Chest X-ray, PA view. Patient: 40 years old, sex M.
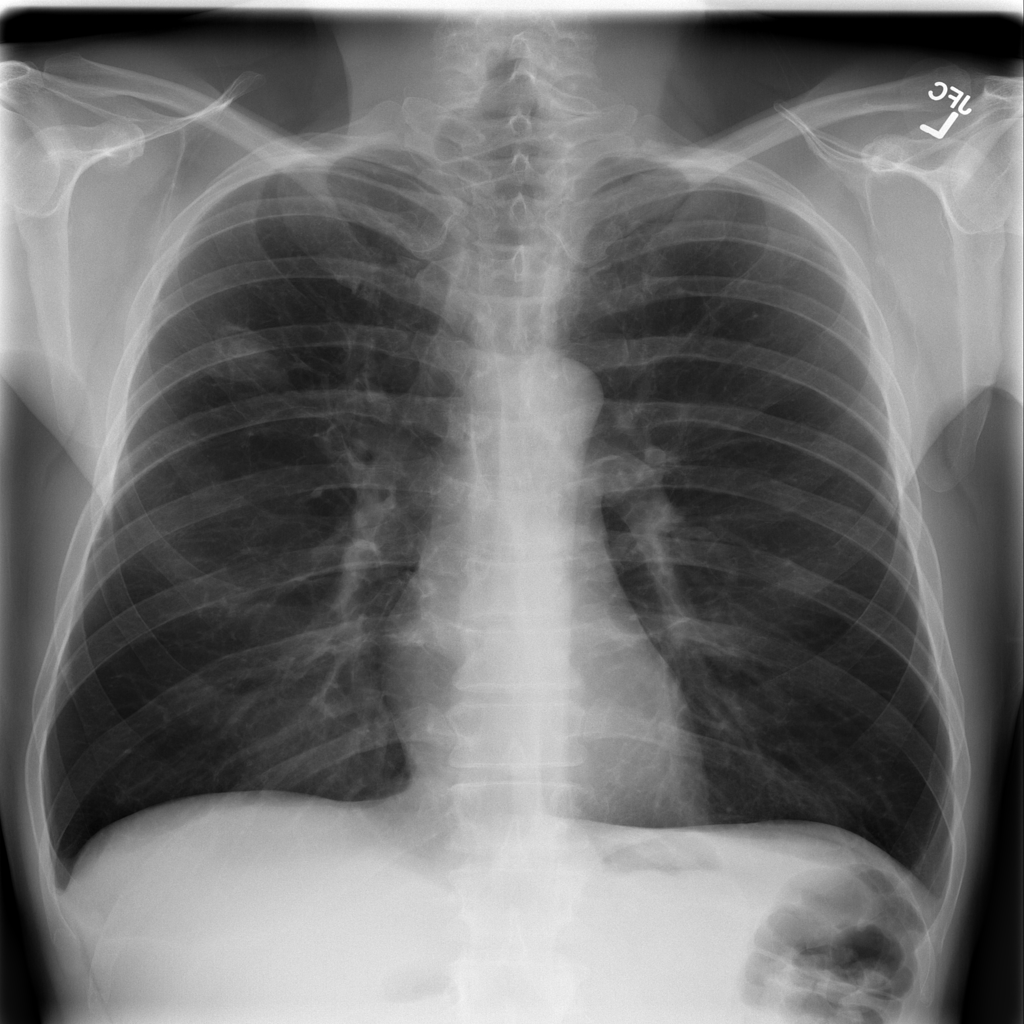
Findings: Nodule